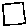
Label: square